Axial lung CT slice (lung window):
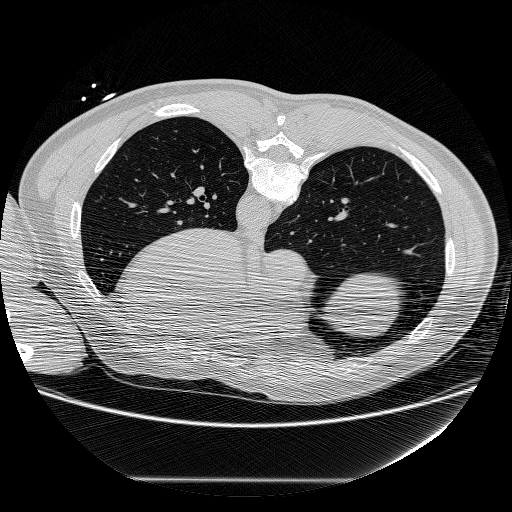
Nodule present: no